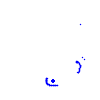
Particle: proton